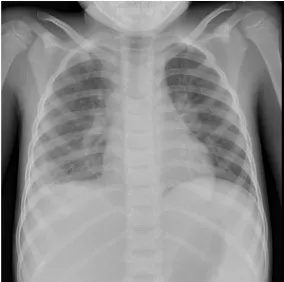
Chest X ray at the day of admission. Showing diffuse bilateral interstitial markings, and ,obscured contour of the right diaphragm border as a sign of consolidation/pleural effusion.
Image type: radiology (x_ray)